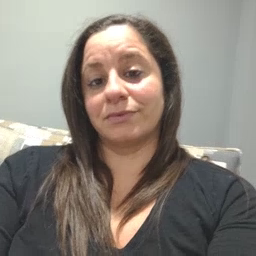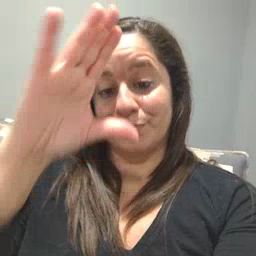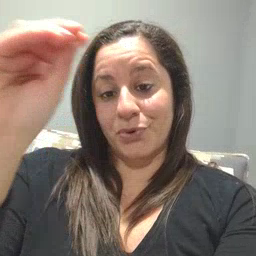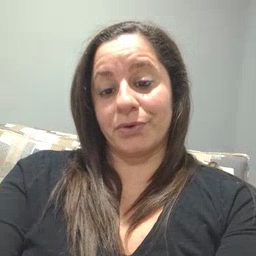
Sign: boy